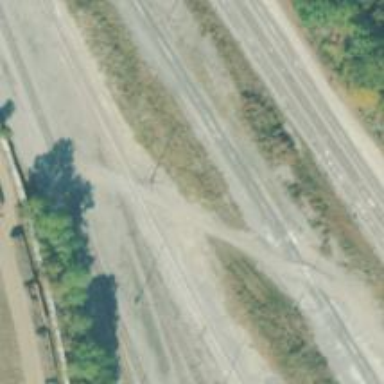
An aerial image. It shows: Level crossing along the railway.